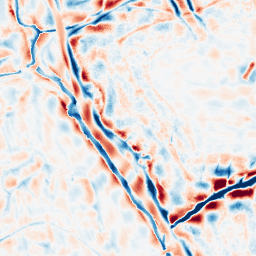
Category: wavelet
Decomposition family: wavelet_biorthogonal
Decomposition parameters: wavelet: bior3.5
level: 4
Upsampling method: sinc_hamming
Upsampling parameters: scale: 2
kernel_size: 16
Upsampling scale: 2